Question: I am retrieving video embed urls from my database.
In my database, my videos are 600x450. What I want to do is make them smaller and place them within a '<td>'. In order to accomplish this, I wrote the following CSS with template lite tags:
'''
<style type="text/css">
{literal}
div.embed
{
width: 200px;
height: 100px;
}
{/literal}
</style>
'''
My markup follows:
'''
<tr>
<td>Fragmanlar</td>
<td>
<div class="embed"/>
{foreach value=movieF from=$movieFragman}
{$movieF.embedCode}
{/foreach}
</div>
</td>
</tr>
'''
The problem is that my video sizes are not being affected, and it runs over the edges of my '<td>'.
image:

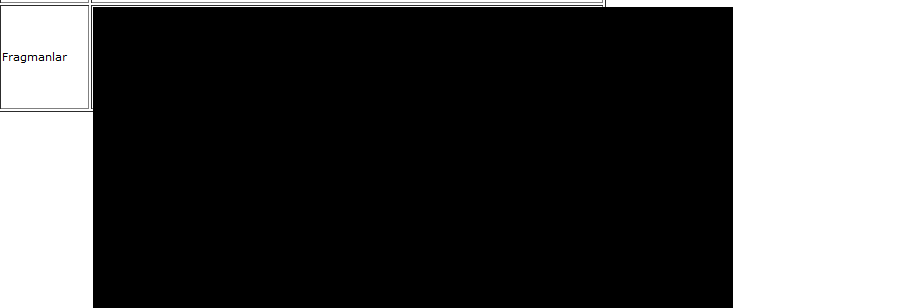
Answer: You cannot target the container of the videos themselves, you would need to target the actual video element. If they are within 'div.embed', you can amend this selector for specificity:
'''
div.embed video {
width: 200px;
height: 100px;
}
'''
This, of course, assumes you're using the HTML5 <URL> tag. If you are not, you may need to target either 'embed' or 'object', depending on how you display your videos.
For example, you may have something like the following:
'''
<object width="560" height="315">
<param name="movie" value="http://www.youtube.com/v/NWHfY_lvKIQ?version=3&amp;hl=en_US"></param>
<param name="allowFullScreen" value="true"></param>
<param name="allowscriptaccess" value="always"></param>
<embed src="http://www.youtube.com/v/NWHfY_lvKIQ?version=3&amp;hl=en_US" type="application/x-shockwave-flash" width="560" height="315" allowscriptaccess="always" allowfullscreen="true"></embed>
</object>
'''
You could target both the 'object' and its 'embed' child:
'''
div.embed object,
div.embed embed {
width: 200px;
height: 100px;
}
'''
On another note, your opening tag shouldn't self-close, as this may cause problems identifying nested elements within.
'''
<div class="embed">
<video...>
<source... />
</video>
</div>
'''